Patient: sex M, age 76
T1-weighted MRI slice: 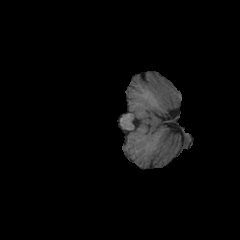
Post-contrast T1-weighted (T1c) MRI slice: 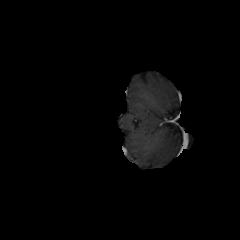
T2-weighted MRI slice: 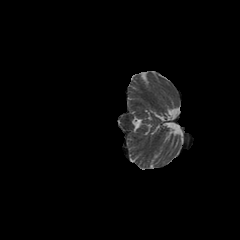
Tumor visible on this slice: no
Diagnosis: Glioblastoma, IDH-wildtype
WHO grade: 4